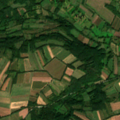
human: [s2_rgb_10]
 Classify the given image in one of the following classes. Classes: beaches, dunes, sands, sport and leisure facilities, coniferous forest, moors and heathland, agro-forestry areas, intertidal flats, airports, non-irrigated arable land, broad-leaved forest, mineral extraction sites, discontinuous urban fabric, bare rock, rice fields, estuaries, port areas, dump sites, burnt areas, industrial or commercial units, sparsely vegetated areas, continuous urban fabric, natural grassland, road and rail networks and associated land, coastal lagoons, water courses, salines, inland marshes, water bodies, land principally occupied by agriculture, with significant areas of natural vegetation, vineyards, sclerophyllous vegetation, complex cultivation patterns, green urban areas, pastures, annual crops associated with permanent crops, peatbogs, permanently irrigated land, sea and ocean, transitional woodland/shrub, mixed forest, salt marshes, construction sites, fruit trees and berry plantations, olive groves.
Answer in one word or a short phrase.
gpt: non-irrigated arable land, land principally occupied by agriculture, with significant areas of natural vegetation, broad-leaved forest